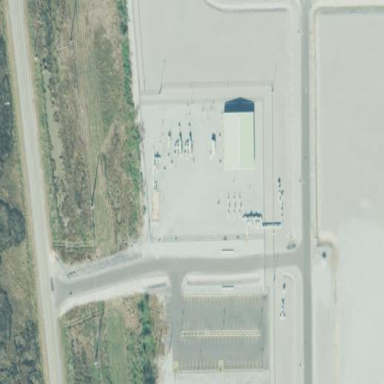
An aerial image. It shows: Industrial substation enclosed by fence.